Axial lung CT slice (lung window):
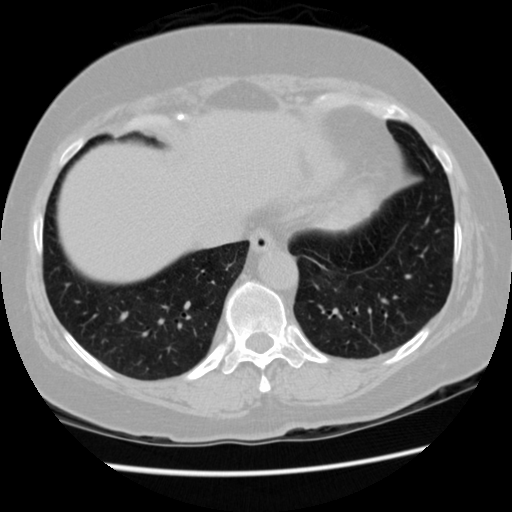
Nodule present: no